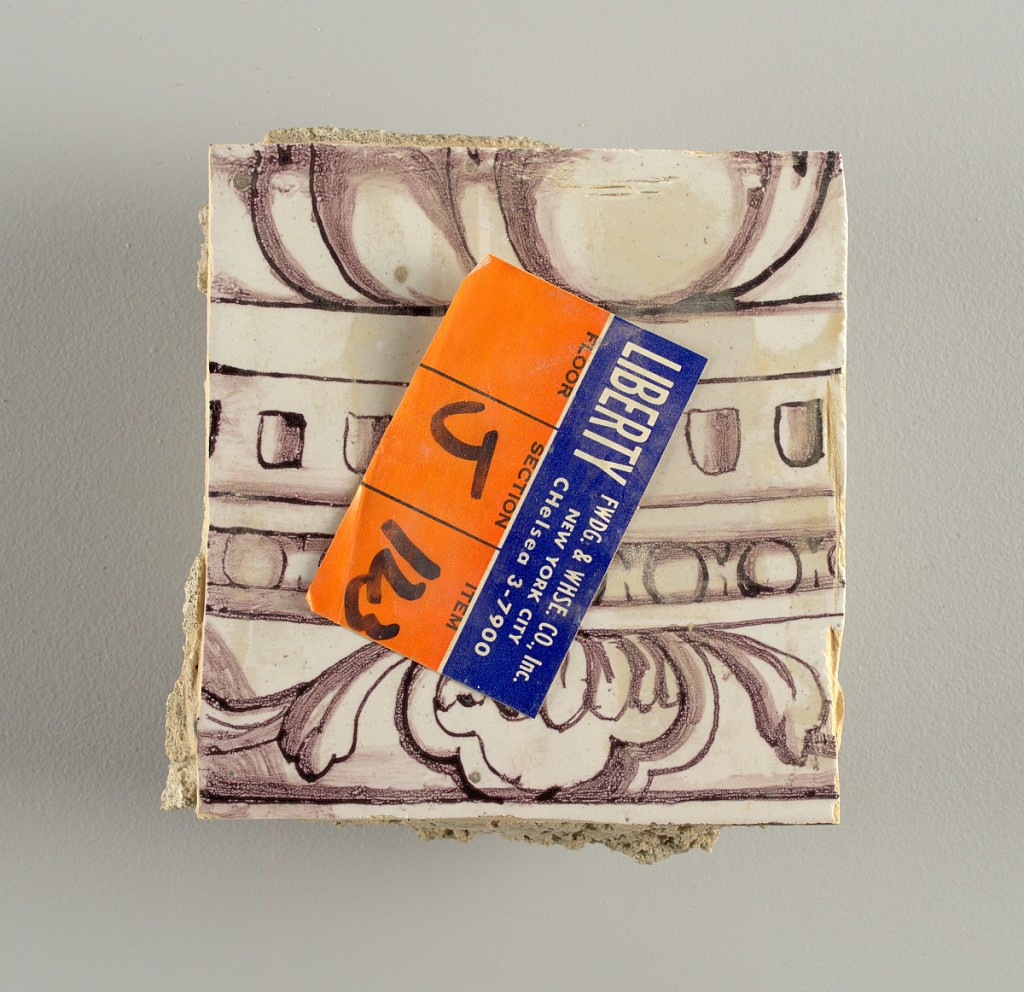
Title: Wall facing
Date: ca. 1725
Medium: tin-glazed earthenware, underglaze
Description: Two vertical rectangles, twenty-three tiles high.  A) Nine tiles wide at top; seven tiles wide at bottom.  B) Ten and one-half tiles wide.

Arabesque design of foliage.  A) with centered figure of Justice under a canopy.  B) with centered urn.